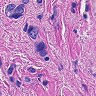
Metastatic tissue present: yes